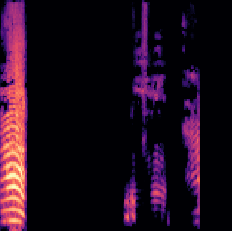
Sound class: Cow